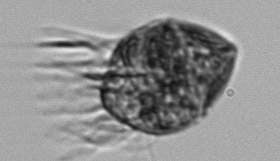
Label: Strombidium_morphotype1